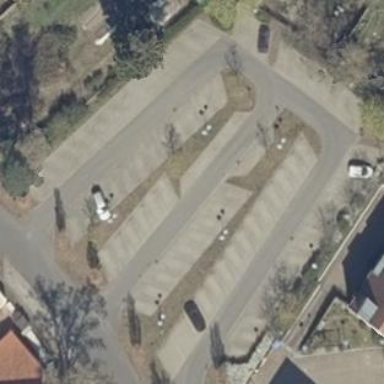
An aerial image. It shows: Parking facility with surface parking. This is park and ride site accessible by light rail and bus.